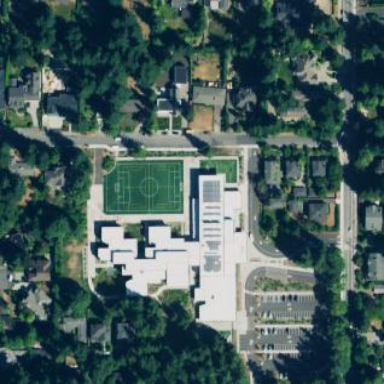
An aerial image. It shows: School building.